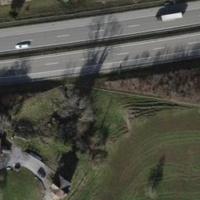
EUNIS habitat code: 57
Species observed at this site:
Pieris rapae